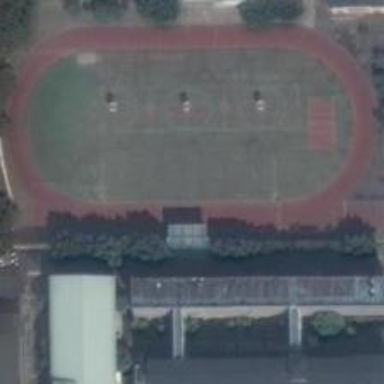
The main part of the playground is the lawn, surrounded by orange runway .